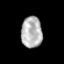
Tissue: prostate
Cell type: T cells
Senescence score: 0.2084
Nuclear area (px): 641
Mean DAPI intensity: 179.716